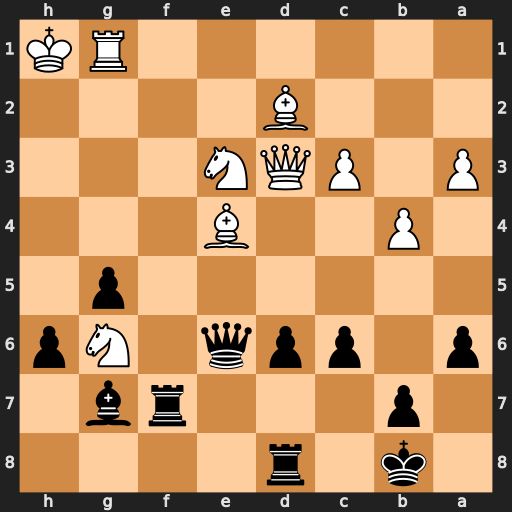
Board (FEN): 1k1r4/1p3rb1/p1ppq1Np/6p1/1P2B3/P1PQN3/3B4/6RK
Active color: b
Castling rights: -
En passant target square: -
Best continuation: Qh3#